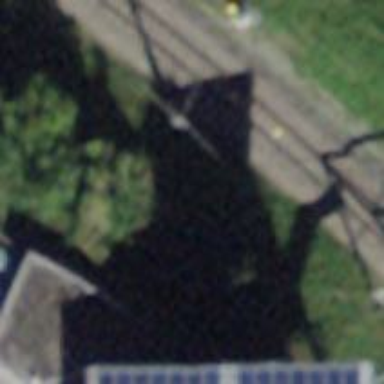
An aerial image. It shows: Power pole.